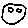
Label: smiley face